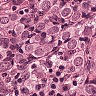
Metastatic tissue present: yes